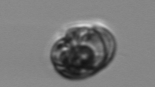
Label: Proterythropsis